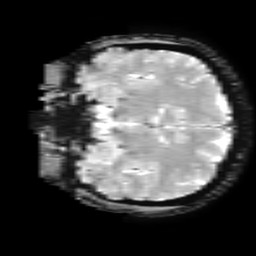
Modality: T2starw
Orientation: coronal
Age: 30
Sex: male
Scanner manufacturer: ge
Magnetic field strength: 3 T
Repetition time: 0.65 s
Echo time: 0.02 s